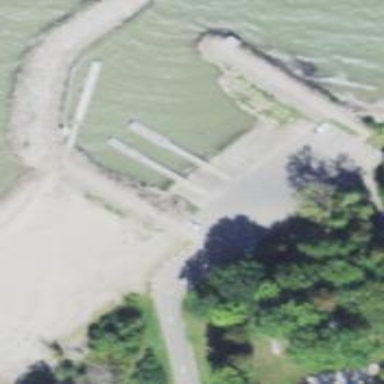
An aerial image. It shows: Slipway on service road for leisure land activities.